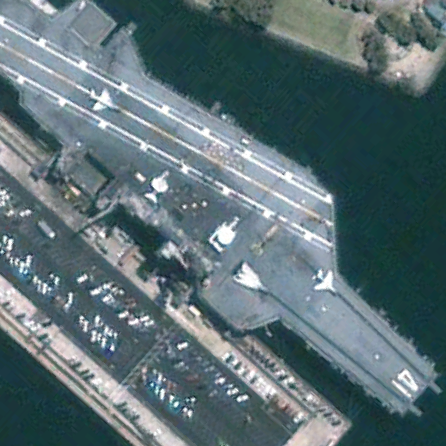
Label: Midway-class_aircraft_carrier